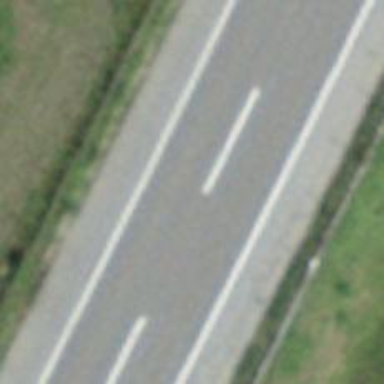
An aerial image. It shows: Asphalt motorway of trunk classification.